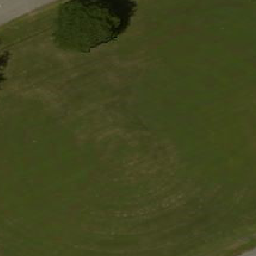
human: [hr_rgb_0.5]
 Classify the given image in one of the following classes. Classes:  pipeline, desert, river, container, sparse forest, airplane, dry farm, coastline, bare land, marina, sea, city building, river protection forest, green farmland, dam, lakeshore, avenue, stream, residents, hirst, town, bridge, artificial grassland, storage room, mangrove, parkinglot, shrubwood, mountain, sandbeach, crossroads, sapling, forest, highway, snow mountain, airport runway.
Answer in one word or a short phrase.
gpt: artificial grassland